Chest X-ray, PA view. Patient: 42 years old, sex M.
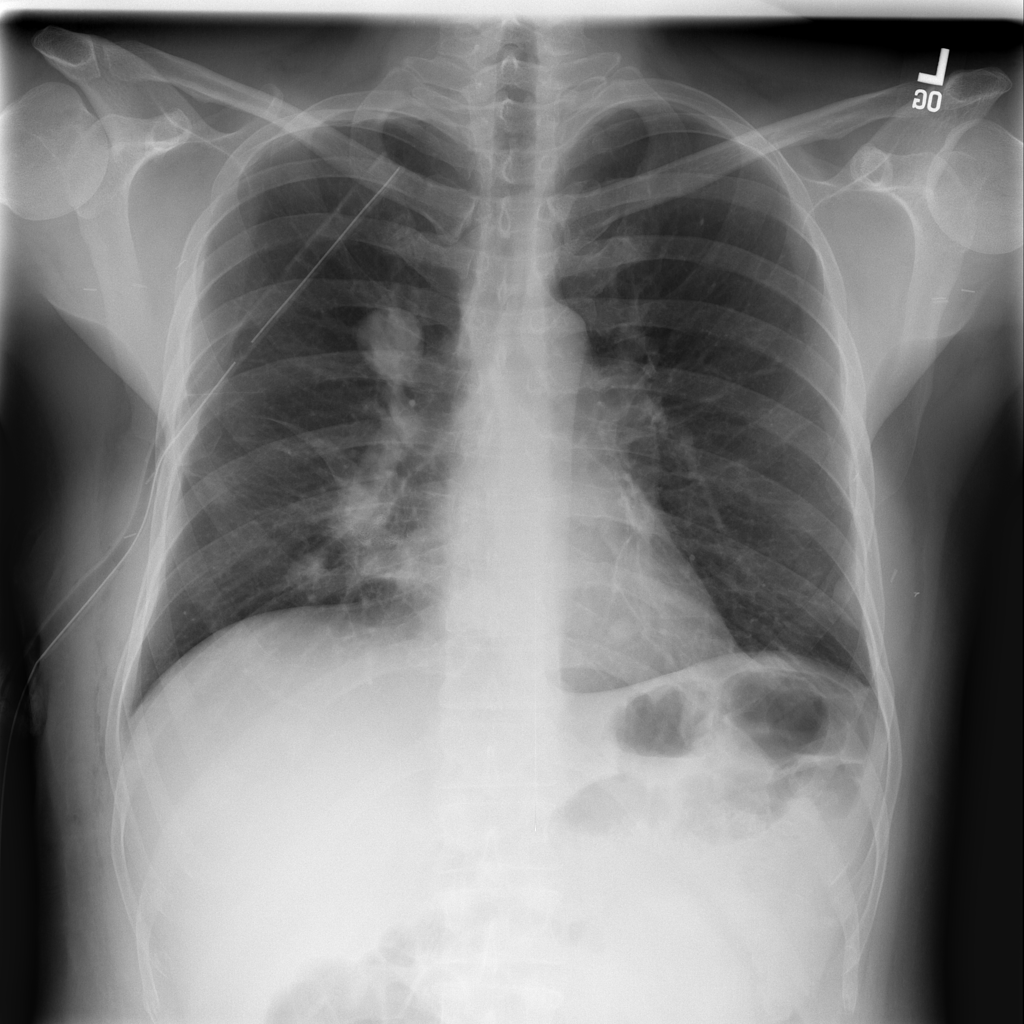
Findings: Emphysema, Mass, Pneumothorax